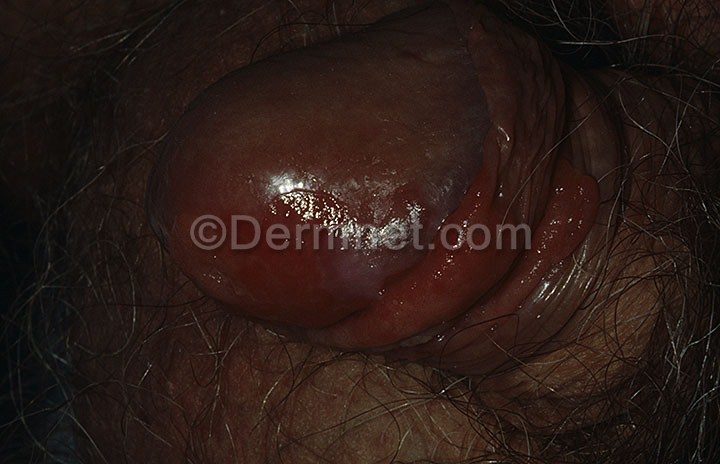
Disease: Actinic Keratosis Basal Cell Carcinoma and other Malignant Lesions